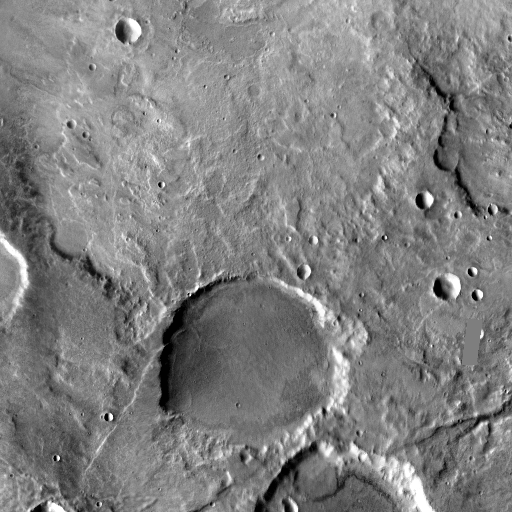
Crater classes present: Background, Other, Buried